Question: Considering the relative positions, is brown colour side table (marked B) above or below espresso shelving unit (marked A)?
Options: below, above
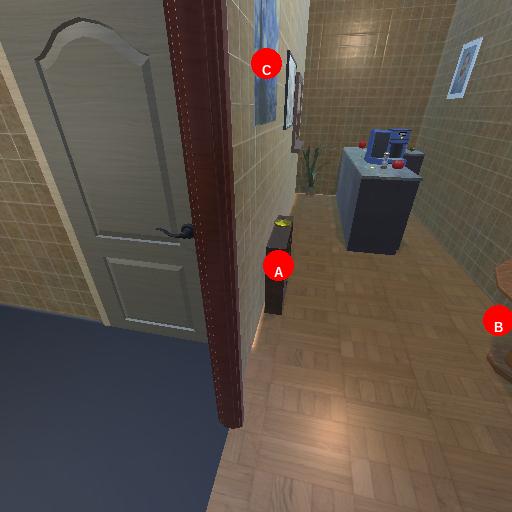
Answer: below